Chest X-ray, PA view. Patient: 48 years old, sex F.
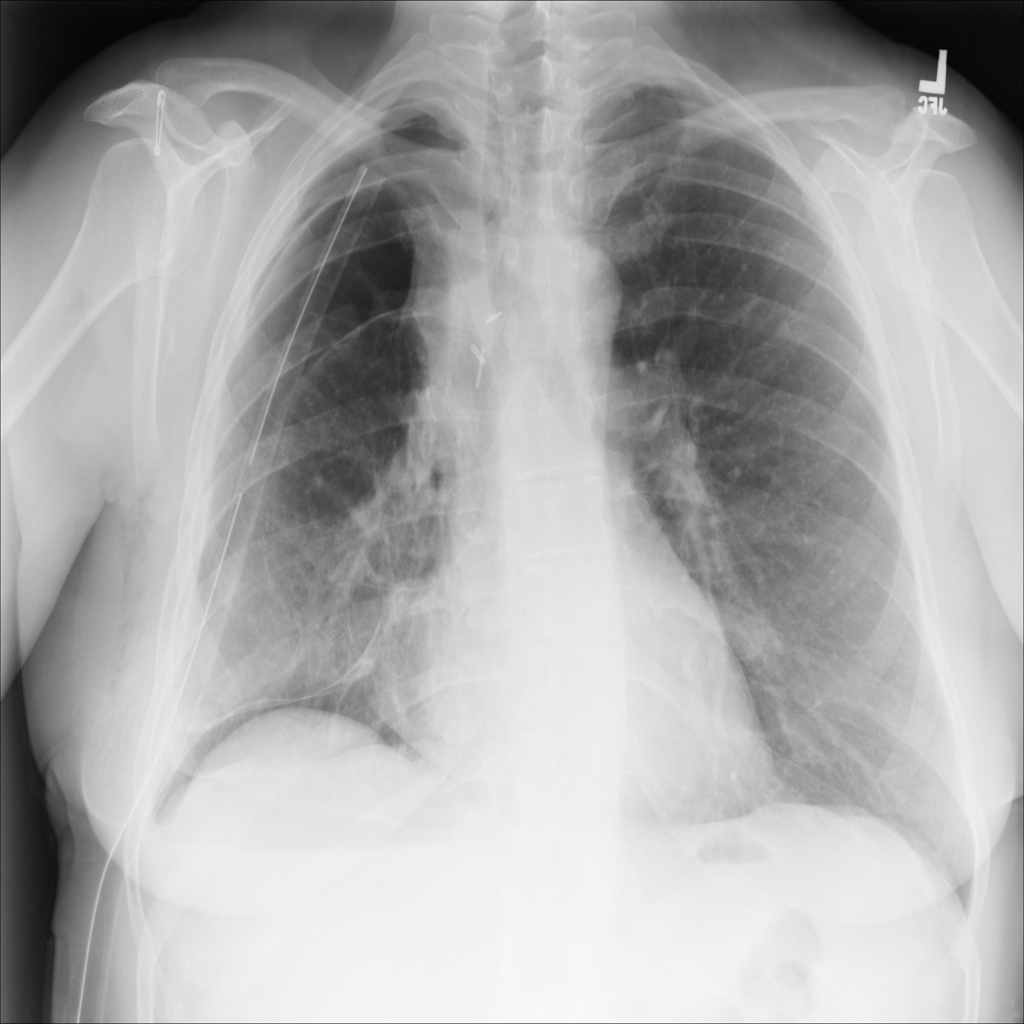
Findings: No Finding